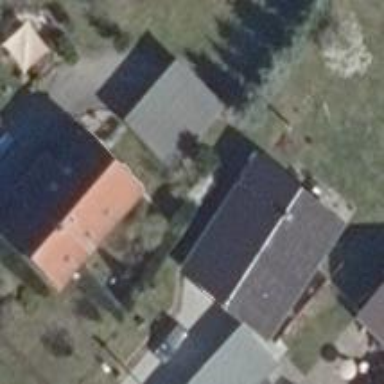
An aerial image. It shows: Part of building.